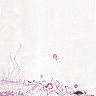
Metastatic tissue present: no